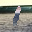
Label: 1